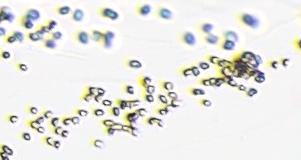
Label: Phaeocystis